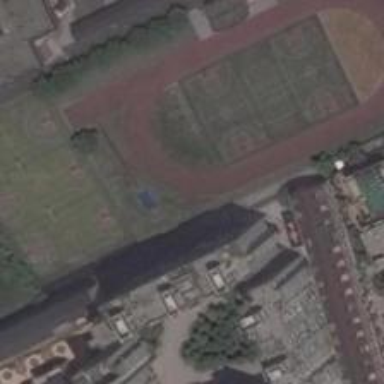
This area near the buildings is made up of several basketball courts .